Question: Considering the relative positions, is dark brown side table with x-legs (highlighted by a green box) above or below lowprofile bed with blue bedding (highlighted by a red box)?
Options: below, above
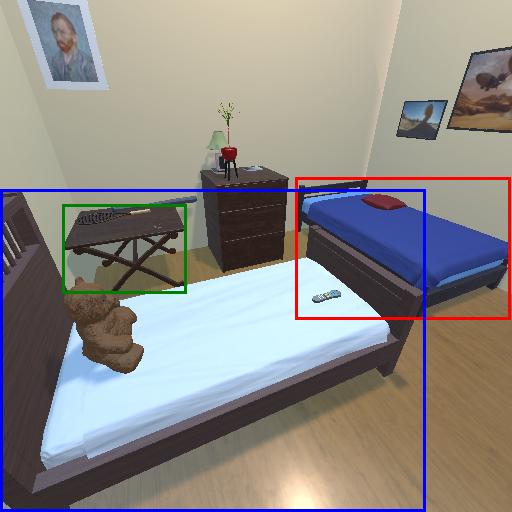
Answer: below